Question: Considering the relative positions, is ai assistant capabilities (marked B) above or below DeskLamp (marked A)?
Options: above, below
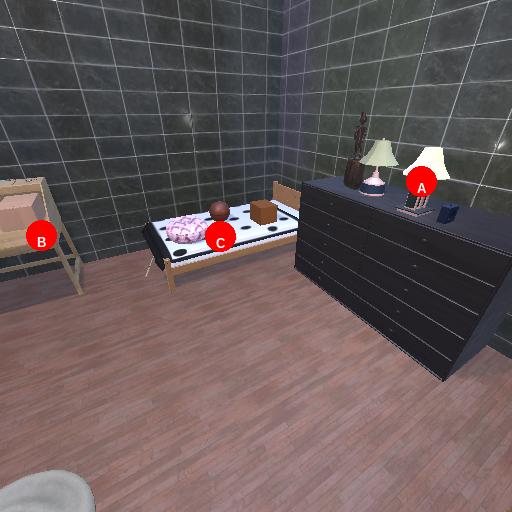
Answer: above